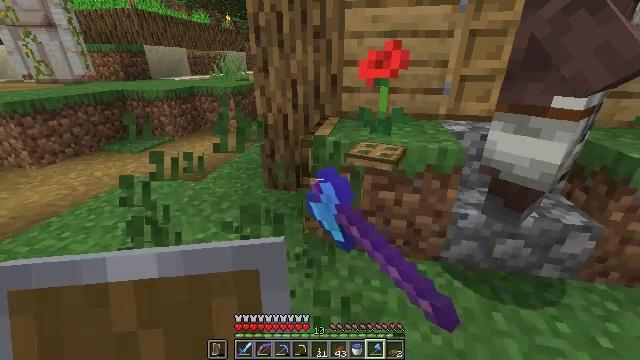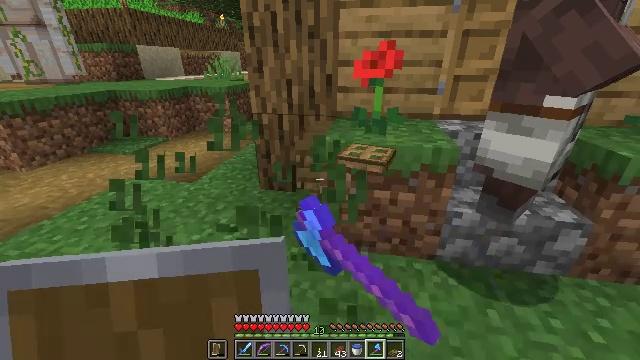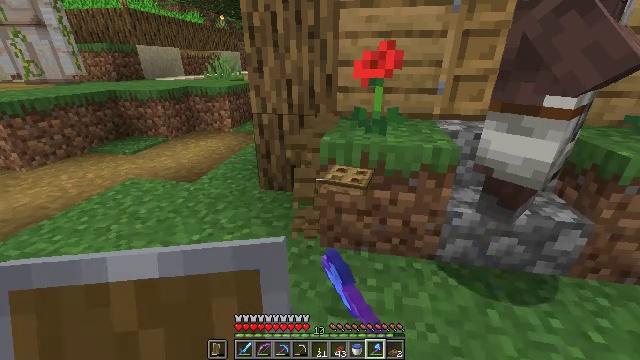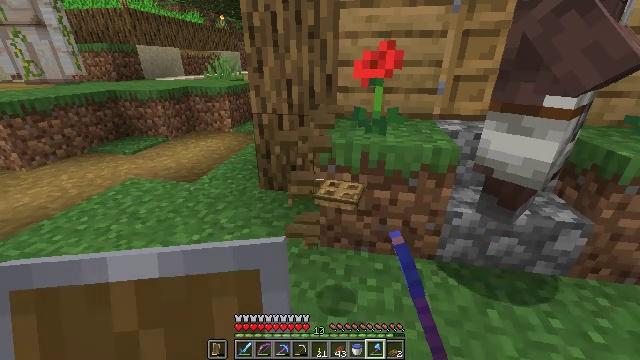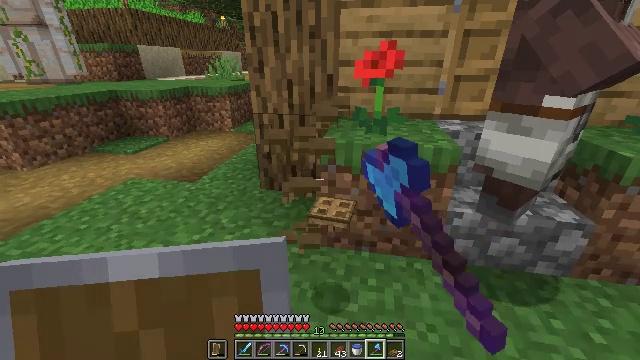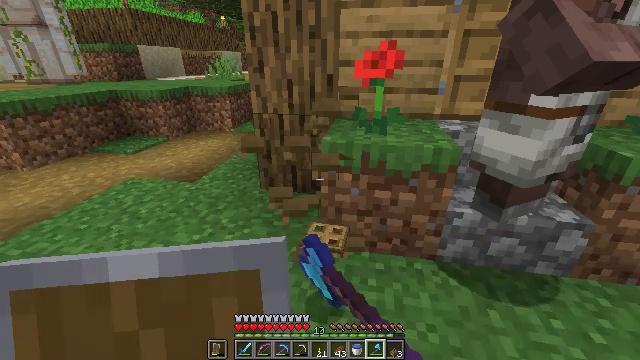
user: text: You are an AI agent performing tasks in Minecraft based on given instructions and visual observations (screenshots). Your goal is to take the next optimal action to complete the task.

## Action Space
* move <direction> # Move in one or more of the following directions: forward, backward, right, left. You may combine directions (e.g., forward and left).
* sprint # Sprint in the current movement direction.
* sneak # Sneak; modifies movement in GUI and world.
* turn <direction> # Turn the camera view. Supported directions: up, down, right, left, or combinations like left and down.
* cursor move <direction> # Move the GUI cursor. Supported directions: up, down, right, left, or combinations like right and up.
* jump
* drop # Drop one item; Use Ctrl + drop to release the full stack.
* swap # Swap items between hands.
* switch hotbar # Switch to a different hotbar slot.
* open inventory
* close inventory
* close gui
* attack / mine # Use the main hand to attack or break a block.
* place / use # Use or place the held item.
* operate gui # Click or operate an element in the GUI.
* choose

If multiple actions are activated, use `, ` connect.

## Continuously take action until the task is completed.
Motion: motion action
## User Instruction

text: Remove the oak trapdoor from its place.
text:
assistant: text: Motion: turn right, attack / mine
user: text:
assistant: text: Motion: attack / mine
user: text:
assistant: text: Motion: attack / mine
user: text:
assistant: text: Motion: attack / mine
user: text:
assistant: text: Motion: attack / mine
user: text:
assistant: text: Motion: attack / mine